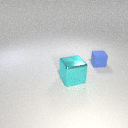
large cyan metal cube to the left of small blue rubber cube